Field crop: tomato
Growth stage: 1
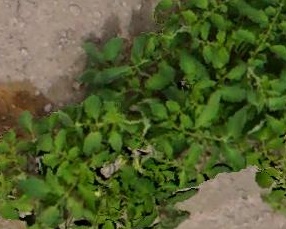
Species: tomato